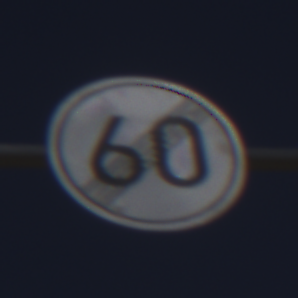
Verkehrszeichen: EndeGeschwindigkeit60
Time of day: MorningAfternoon
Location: Outdoor (Nature)
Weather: Clear
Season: NotSpecified
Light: Natural